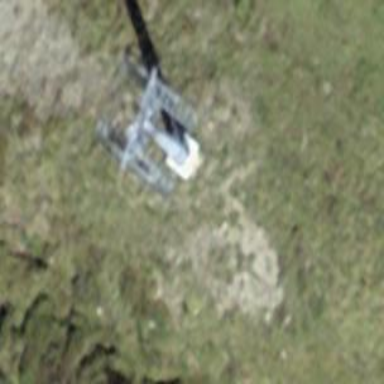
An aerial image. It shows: Pylon for aerialway.